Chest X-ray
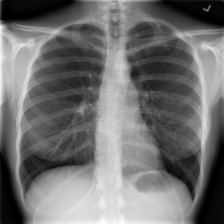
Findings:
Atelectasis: negative
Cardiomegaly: negative
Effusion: negative
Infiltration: negative
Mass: negative
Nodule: negative
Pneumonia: negative
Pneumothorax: positive
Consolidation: negative
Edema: negative
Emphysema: negative
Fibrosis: negative
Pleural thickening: negative
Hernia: negative